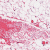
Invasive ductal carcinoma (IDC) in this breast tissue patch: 0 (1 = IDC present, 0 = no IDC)